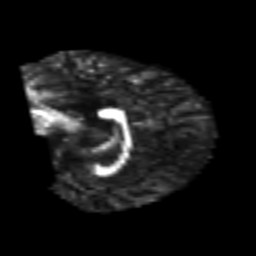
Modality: FA
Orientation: sagittal
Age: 25
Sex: male
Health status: healthy